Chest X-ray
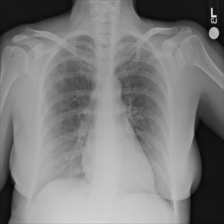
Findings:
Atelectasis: negative
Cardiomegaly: negative
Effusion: negative
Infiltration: negative
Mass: negative
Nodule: negative
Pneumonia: negative
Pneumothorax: negative
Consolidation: negative
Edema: negative
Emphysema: negative
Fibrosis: negative
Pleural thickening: negative
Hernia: negative